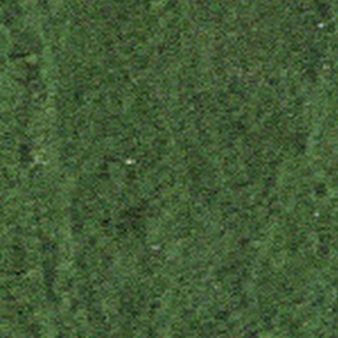
Label: other